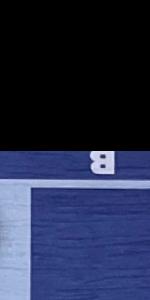
Label: Empty